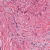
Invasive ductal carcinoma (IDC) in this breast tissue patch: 0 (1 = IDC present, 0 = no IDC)